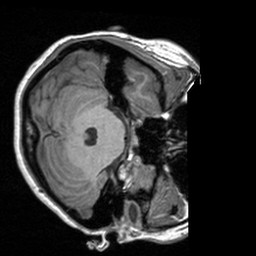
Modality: T1w
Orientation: axial
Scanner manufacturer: siemens
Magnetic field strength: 3 T
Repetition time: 1.9 s
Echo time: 0.00226 s